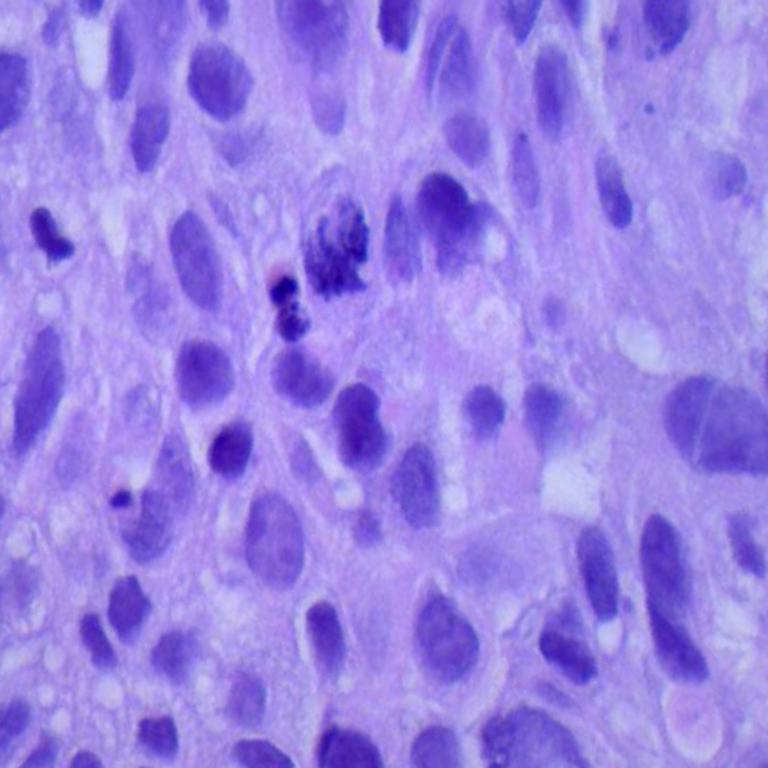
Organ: lung
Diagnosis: squamous carcinomas